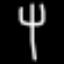
Label: fork